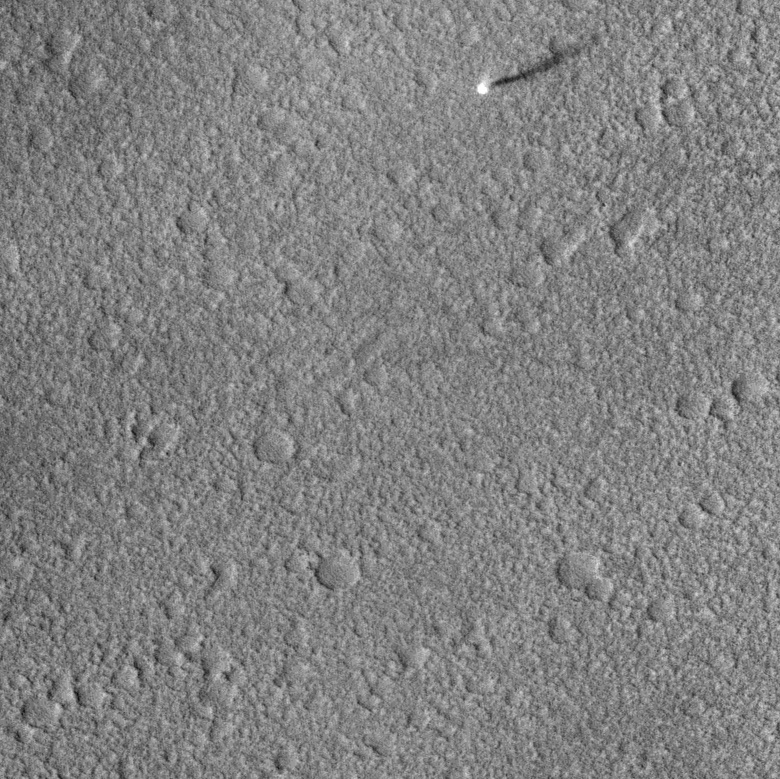
Label: dustdevil